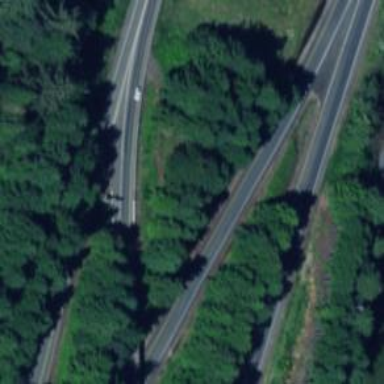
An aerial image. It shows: This image shows trunk highway that functions as expressway.